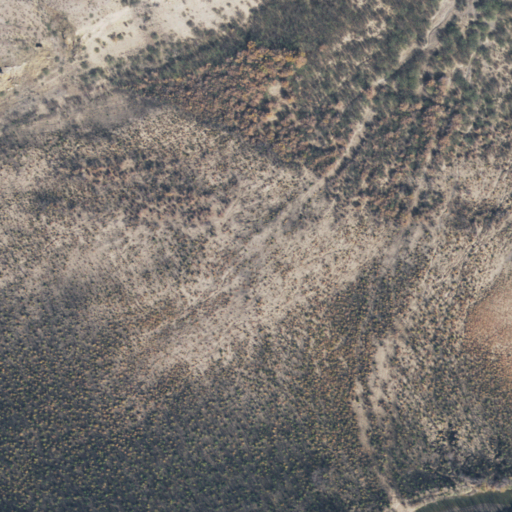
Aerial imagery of valley in Arizona named Hackberry Draw containing woody wetlands, herbaceous wetlands, and shrub